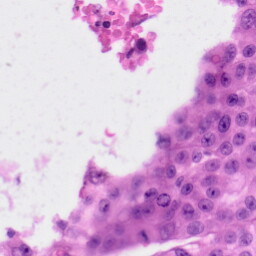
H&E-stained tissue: Skin